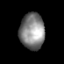
Tissue: prostate
Cell type: T cells
Senescence score: 0.3328
Nuclear area (px): 881
Mean DAPI intensity: 130.988